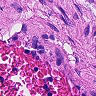
Metastatic tissue present: no